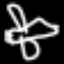
Label: airplane